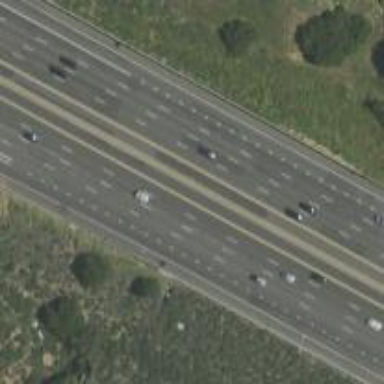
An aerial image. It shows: Motorway junction.